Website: home-depot
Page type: delivery-shipping
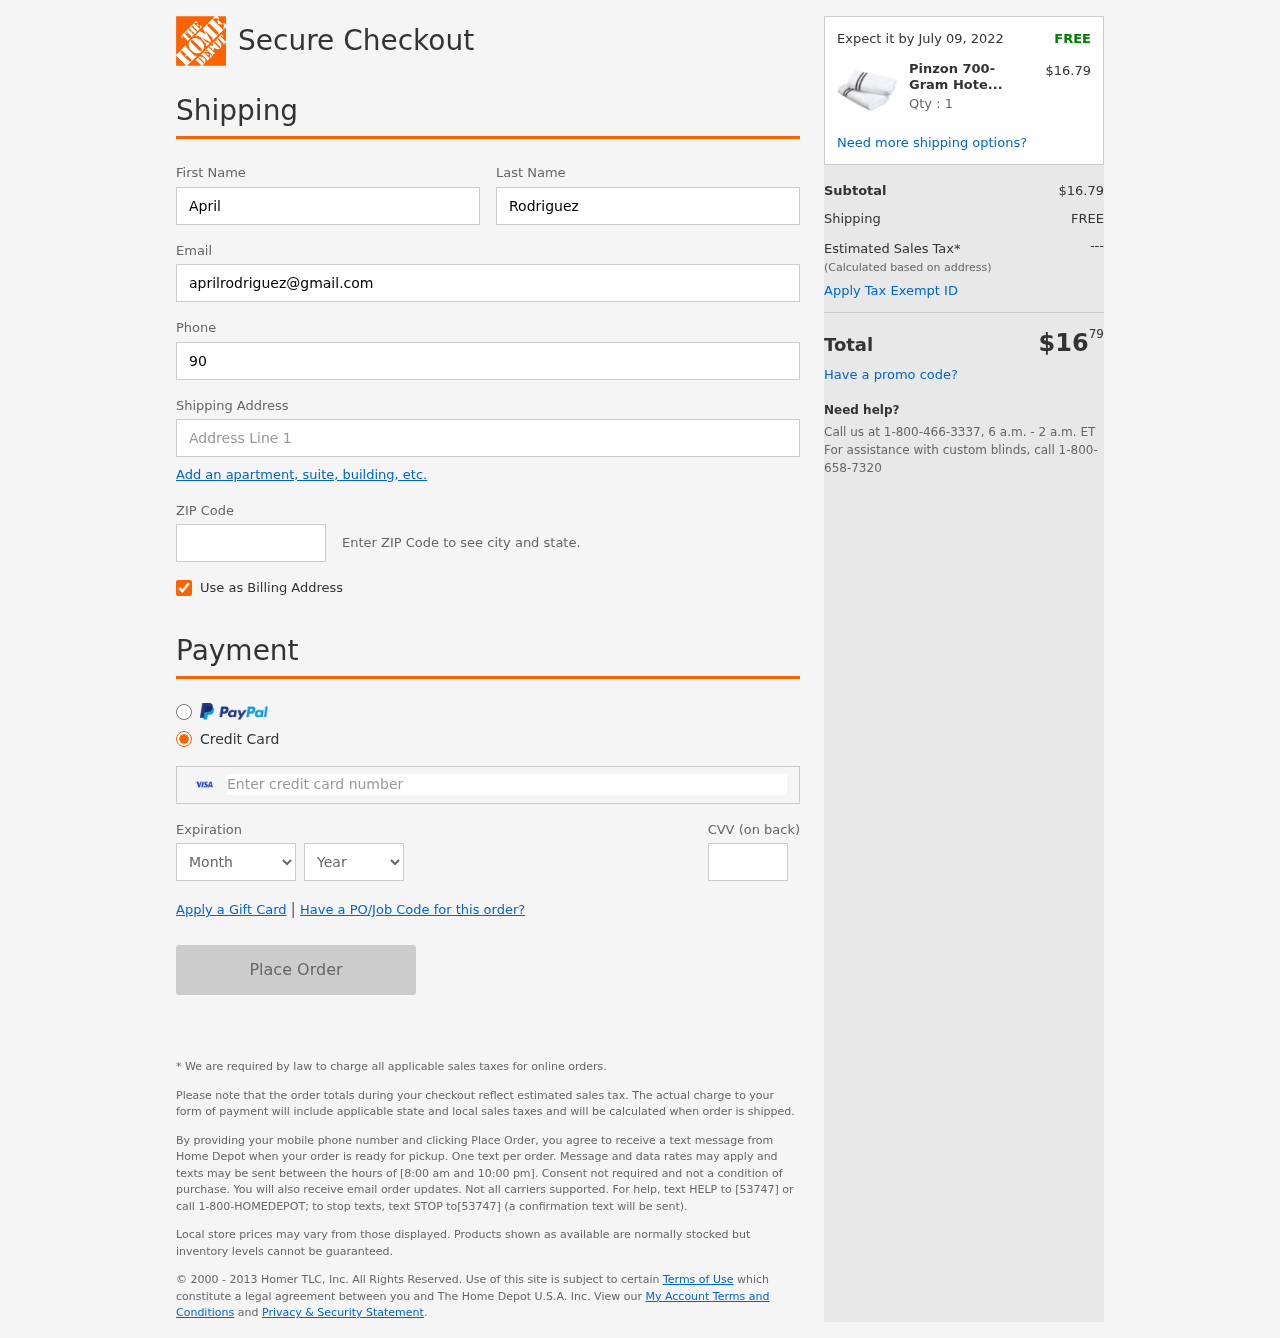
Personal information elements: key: PII_CARD_CVV
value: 780
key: PII_CARD_EXPIRY_MONTH
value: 02
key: PII_CARD_EXPIRY_YEAR
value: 26
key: PII_CARD_NUMBER
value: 4093 3634 5683 4326
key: PII_EMAIL
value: aprilrodriguez@gmail.com
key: PII_FIRSTNAME
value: April
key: PII_LASTNAME
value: Rodriguez
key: PII_PHONE
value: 9006456293
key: PII_POSTCODE
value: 90335
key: PII_STREET
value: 1492 Moses Mountains
Product elements: key: PRODUCT1_NAME
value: Pinzon 700-Gram Hotel Stitch Washcloth 2-Pack, Black
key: PRODUCT1_PRICE
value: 16.79
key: PRODUCT1_QUANTITY
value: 1
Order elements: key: ORDER_DELIVERY_DATE
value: Expect it by July 09, 2022
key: ORDER_SUBTOTAL
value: $16.79
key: ORDER_SHIPPING_COST
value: FREE
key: ORDER_TOTAL
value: $1679